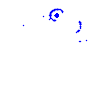
Particle: kaon